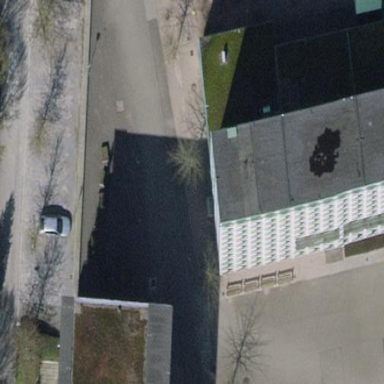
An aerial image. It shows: Industrial building.